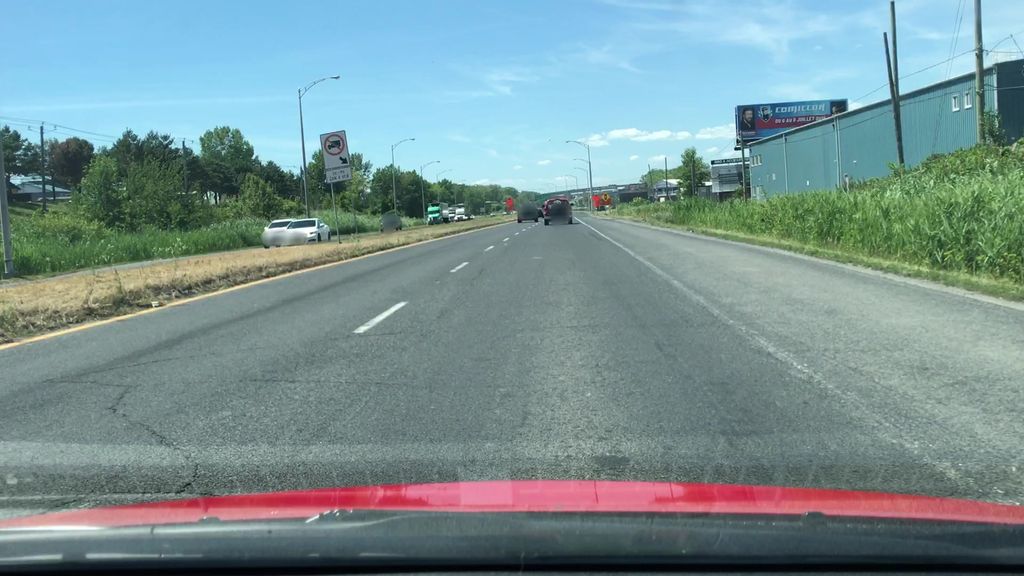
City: montreal